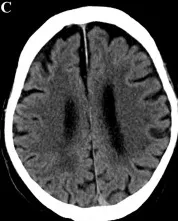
Head CT.
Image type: radiology (ct)